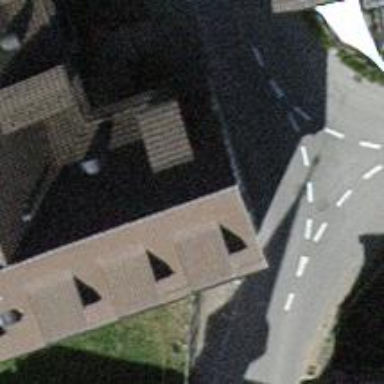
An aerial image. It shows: Sidewalk along the footway.